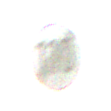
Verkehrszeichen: EndeGeschwindigkeit110
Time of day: SunriseSunset
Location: Outdoor (Nature)
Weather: PartlyCloudy
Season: NotSpecified
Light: Natural